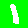
Digit: 1